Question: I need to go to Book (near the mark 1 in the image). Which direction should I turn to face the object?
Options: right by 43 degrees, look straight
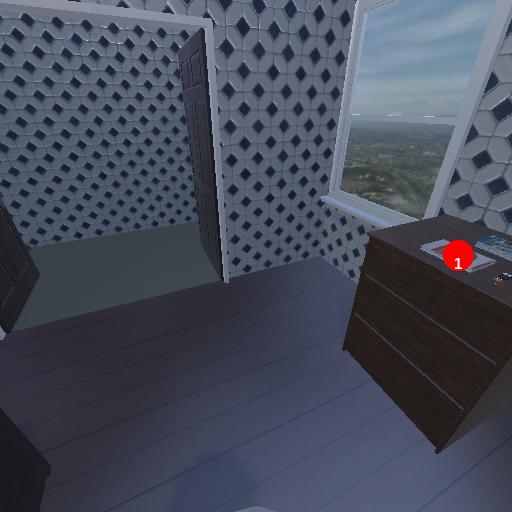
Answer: right by 43 degrees